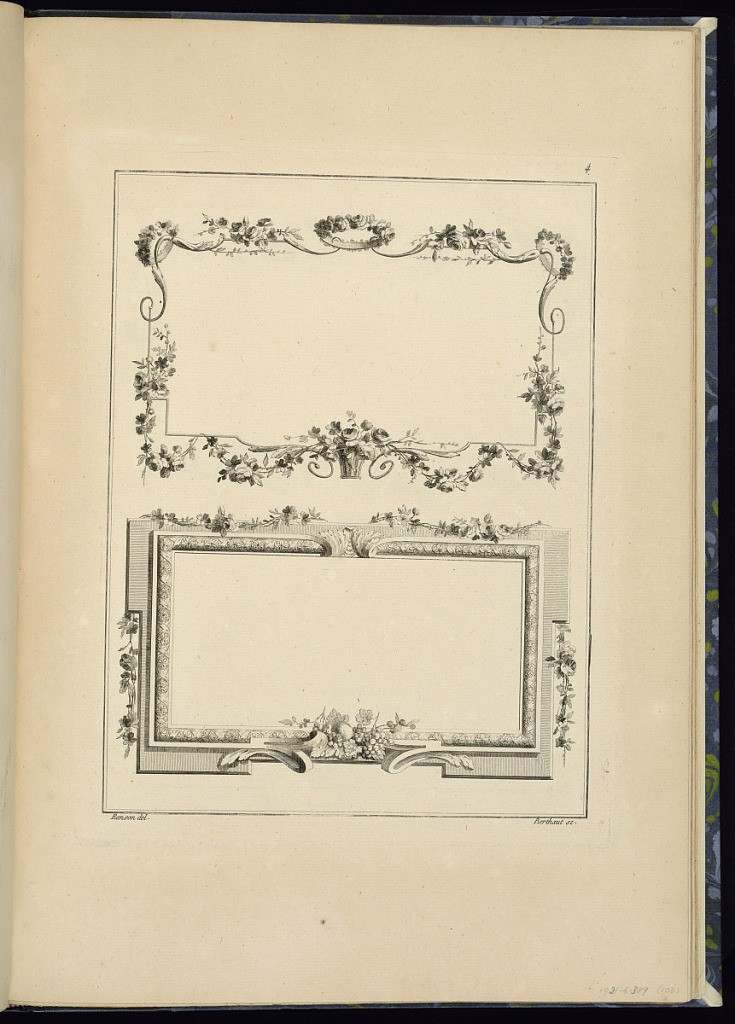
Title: Two Frame or Cartouche Designs
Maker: Pierre Ranson, French, 1736–1786
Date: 1778
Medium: Etching on laid paper
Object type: Print
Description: Two designs for frames or framing devices featuring foliate branches, festoons of flowers, basket of flowers, scrolling acanthus leaves (rinceaux), fruit, and a ribbon and rosette running pattern. The plate is numbered and signed.